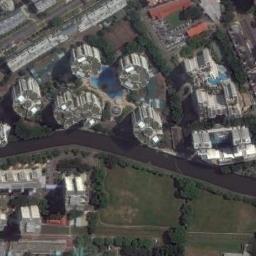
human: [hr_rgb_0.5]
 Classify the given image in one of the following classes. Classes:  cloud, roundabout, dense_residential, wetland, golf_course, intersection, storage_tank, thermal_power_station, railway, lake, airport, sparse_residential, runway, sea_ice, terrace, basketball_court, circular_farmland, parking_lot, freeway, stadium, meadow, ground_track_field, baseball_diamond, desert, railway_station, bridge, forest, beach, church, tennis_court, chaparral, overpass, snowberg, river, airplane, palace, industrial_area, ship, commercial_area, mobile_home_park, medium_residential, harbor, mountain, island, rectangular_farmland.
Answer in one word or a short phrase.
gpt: commercial_area